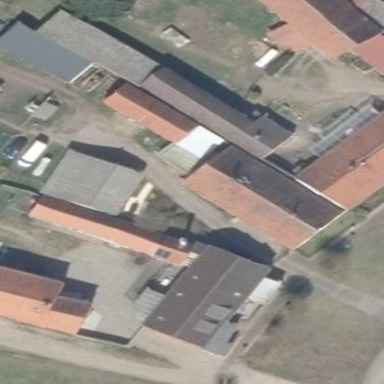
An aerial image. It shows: Residential building.